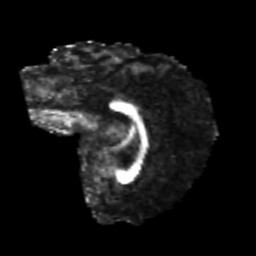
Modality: FA
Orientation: sagittal
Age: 22
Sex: female
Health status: healthy
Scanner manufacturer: philips
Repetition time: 7.386 s
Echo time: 0.08599 s